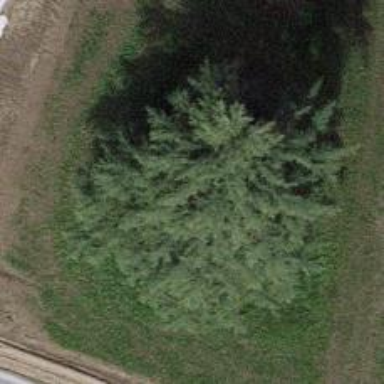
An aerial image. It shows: Evergreen tree with needle-leaved leaves.